Question: I have the following two codes that I wrote and the excel file. I just don't understand how to combine them, so that I can read from the excel file and using those numbers make a cluster.
'''
import matplotlib.pyplot as plt
import xlrd
from matplotlib import style
style.use("ggplot")
from sklearn.cluster import KMeans
fileWorkspace = 'C://Users/bob/Desktop/'
pull=[]
wb1 = xlrd.open_workbook(fileWorkspace + 'try.xlsx')
sh1 = wb1.sheet_by_index(0)
for a in range(0,sh1.nrows):
for b in range(0,sh1.ncols):
pull.append(sh1.cell(a,b).value)
print('Finished in row' + str(a))
x = [11,19,23,33,44,91,92,90,60,63]
y = [92,85,22,25,86,78,63,51,66,15]
X = [list(item) for item in zip(x,y)]
kmeans = KMeans(n_clusters=3)
kmeans.fit(X)
centroids = kmeans.cluster_centers_
labels = kmeans.labels_
print(centroids)
print(labels)
colors = ["g.","r.","y.","c.","m.","k."]
for i in range(len(X)):
print("coordinate:",X[i], "label:", labels[i])
plt.plot(X[i][0], X[i][1], colors[labels[i]], markersize = 10)
plt.scatter(centroids[:, 0],centroids[:, 1], marker = "x", s=150, linewidths=5, zorder=10)
plt.show()
'''
The excel file image:

It is complicated because I have to read that single row of data and then make clusters. Also I have to skip rows and columns to read them.
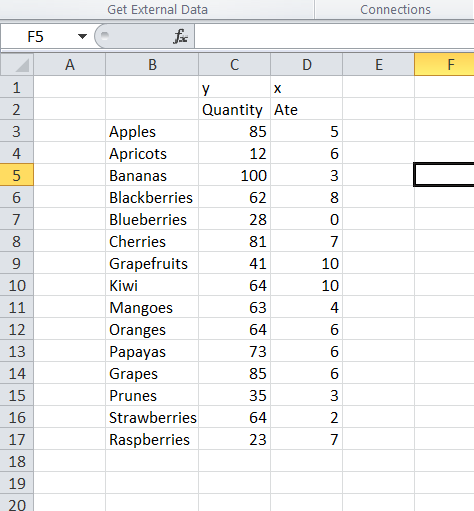
Answer: If you're not opposed to using <URL> function by doing:
'''
import pandas as pd
# Read in data from first sheet
df = pd.read_excel(filename, sheetname=0, parse_cols='B:D', index_col=0, header=[0,1])
'''
That way you can deal with the blank column as well as the header and data labels at the same time. From there you can access the data via 'df.values' in the form of a numpy array, or get a list of lists (y, x) pairs by doing:
'''
pairs = df.values.tolist()
'''
You can also use xlrd by iterating through the rows and/or columns using the appropriate ranges. For example, if you wanted to read in just the data in your example file into a list of lists you could do something like:
'''
import xlrd
workbook = xlrd.open_workbook(filename)
sheet = workbook.sheet_by_index(0)
pairs = []
# Iterate through rows starting at the 3rd row)
for i in range(2, 15):
# Iterate through columns starting at the 3rd column
pairs.append([sheet.cell(i, j).value for j in range(2, 4)])
'''
There's probably a better way to do this in xlrd, but I rarely ever use it.